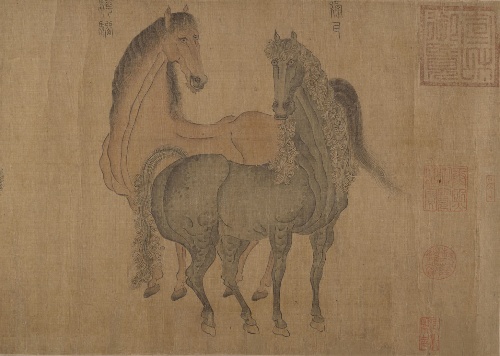
Title: 明/清　佚名　傳史道碩　八駿圖　卷|Eight Horses
Artist: Zhao Mengfu|Shi Daoshi
Artist bio: Chinese, 1254–1322|Chinese, active 4th century
Object type: Handscroll
Classification: Paintings
Medium: Handscroll; ink and color on silk
Culture: China
Period: Ming (1368–1644) or Qing (1644–1911) dynasty
Dimensions: 11 5/8 x 104 1/4 in. (29.5 x 264.8 cm)
Department: Asian Art
Credit line: From the Collection of A. W. Bahr, Purchase, Fletcher Fund, 1947
Accession year: 1947
Repository: Metropolitan Museum of Art, New York, NY
Tags: Horses